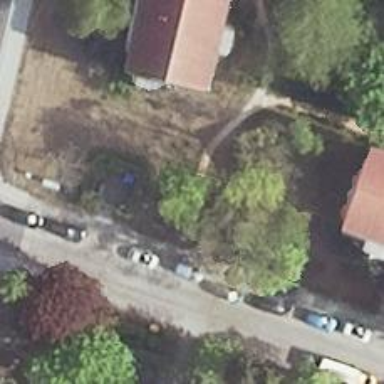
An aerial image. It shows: Compacted footway.